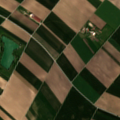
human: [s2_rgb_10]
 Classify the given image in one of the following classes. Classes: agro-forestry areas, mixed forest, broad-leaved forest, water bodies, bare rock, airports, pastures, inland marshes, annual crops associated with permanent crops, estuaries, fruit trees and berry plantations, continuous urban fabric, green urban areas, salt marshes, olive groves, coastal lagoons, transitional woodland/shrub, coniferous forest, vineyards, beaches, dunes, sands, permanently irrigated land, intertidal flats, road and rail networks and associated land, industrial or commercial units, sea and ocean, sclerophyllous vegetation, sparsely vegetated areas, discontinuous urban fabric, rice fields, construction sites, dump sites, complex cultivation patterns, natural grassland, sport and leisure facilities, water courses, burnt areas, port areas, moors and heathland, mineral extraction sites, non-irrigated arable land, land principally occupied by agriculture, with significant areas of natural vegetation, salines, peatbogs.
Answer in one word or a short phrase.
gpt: non-irrigated arable land